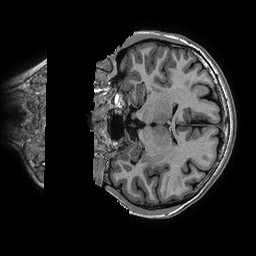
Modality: T1w
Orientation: coronal
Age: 22
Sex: female
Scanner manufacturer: ge
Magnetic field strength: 3 T
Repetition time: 0.006952 s
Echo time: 0.00292 s